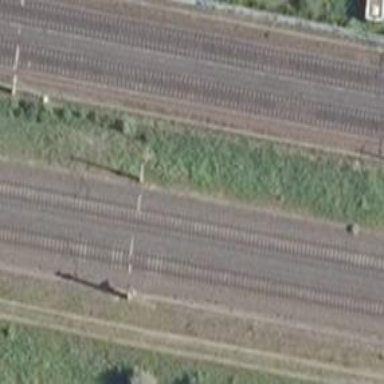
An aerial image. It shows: Railway milestone with catenary mast.